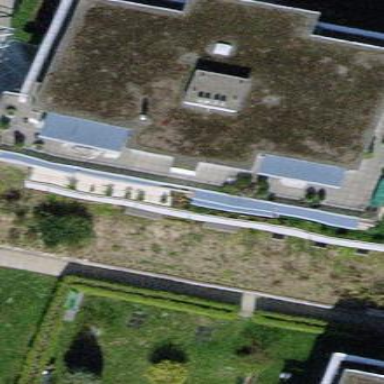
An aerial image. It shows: Light grey apartment building with flat roof.